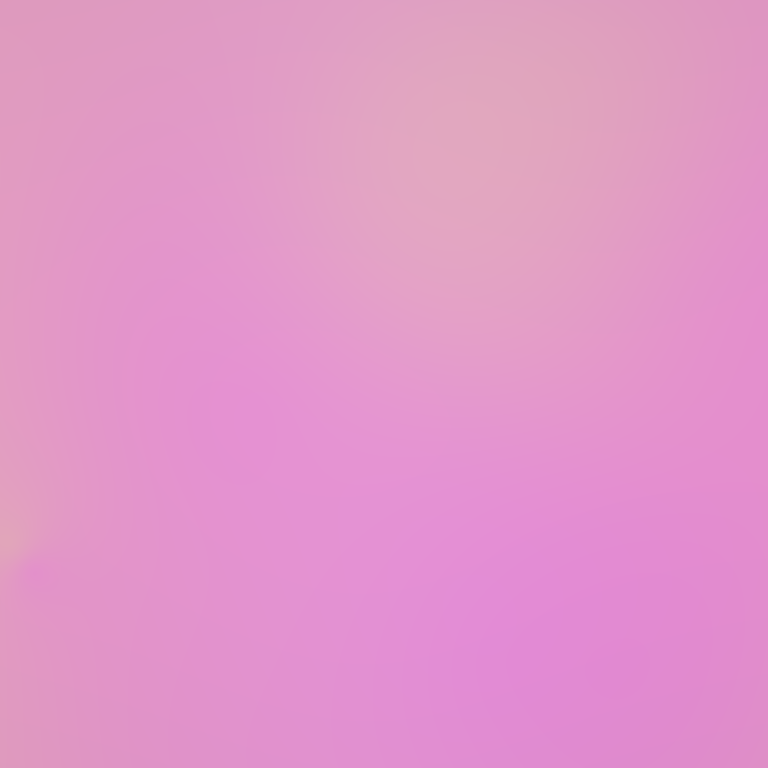
Abstract light effect, smooth gradient from soft pink to light peach, serene atmosphere, diffuse glow, no room, no furniture, no objects.